Question: I built a ListActivity and now I want to add Map Previews as the List Icons. I dont want to extend MapView because: 1st I just need a little static preview and 2nd I already extended to ListView.
I already looked into using the <URL>, however that also doesnt look quite good in that small dimensions:

<URL>
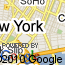
Answer: There is nothing in Android that generates map previews, sorry. You will need to use some Web service for this.